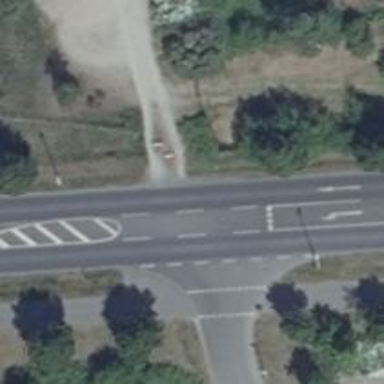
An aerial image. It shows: Secondary road with asphalt surface.